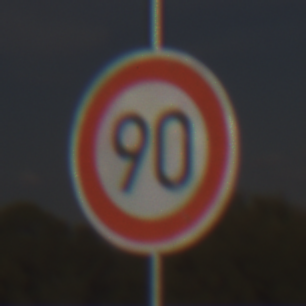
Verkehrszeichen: Geschwindigkeit90
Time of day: MorningAfternoon
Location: Outdoor (Nature)
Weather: PartlyCloudy
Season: NotSpecified
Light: Natural